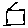
Label: house